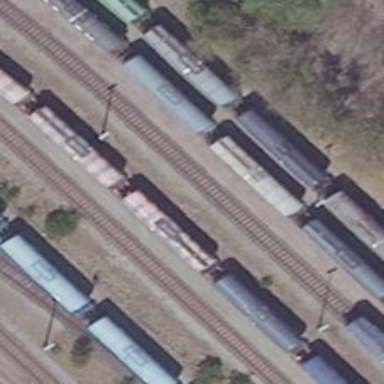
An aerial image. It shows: Railway yard used for servicing trains.